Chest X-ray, PA view. Patient: 36 years old, sex M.
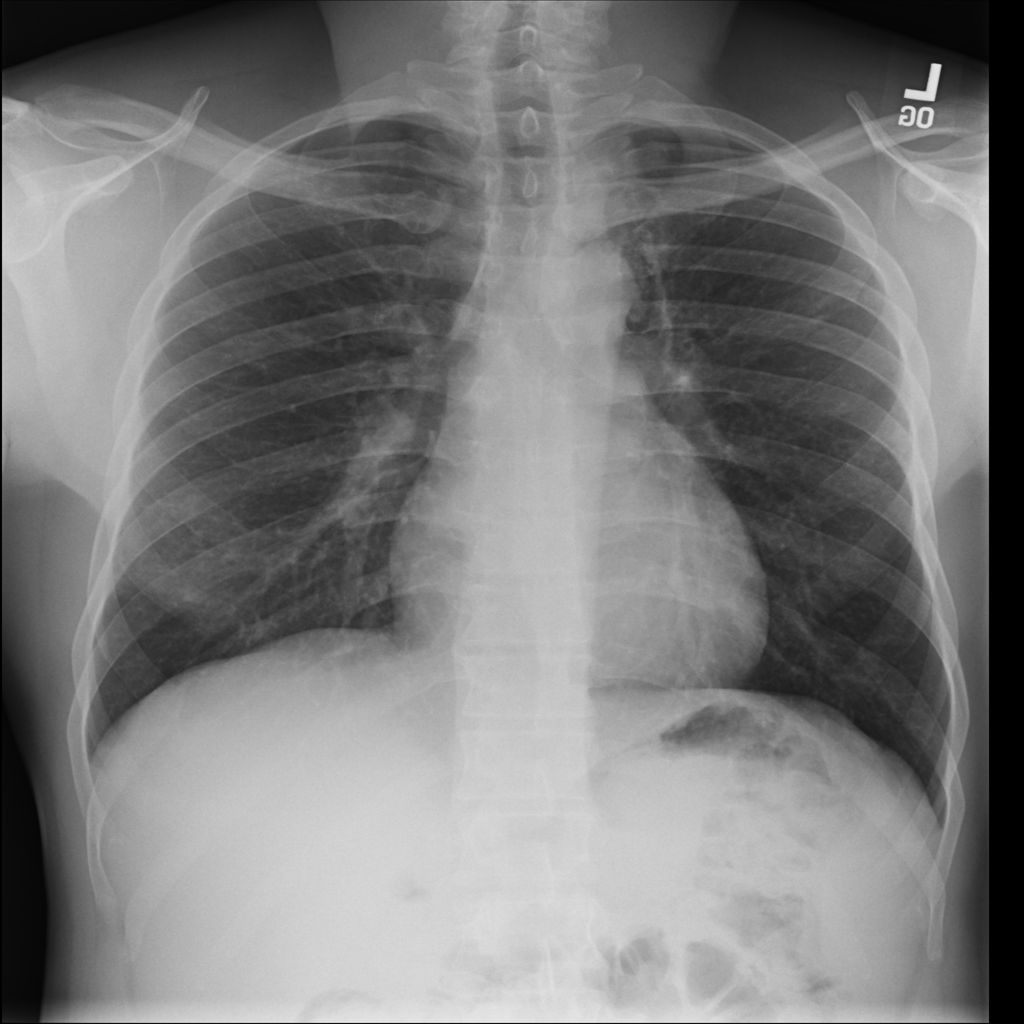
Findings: Infiltration